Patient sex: M
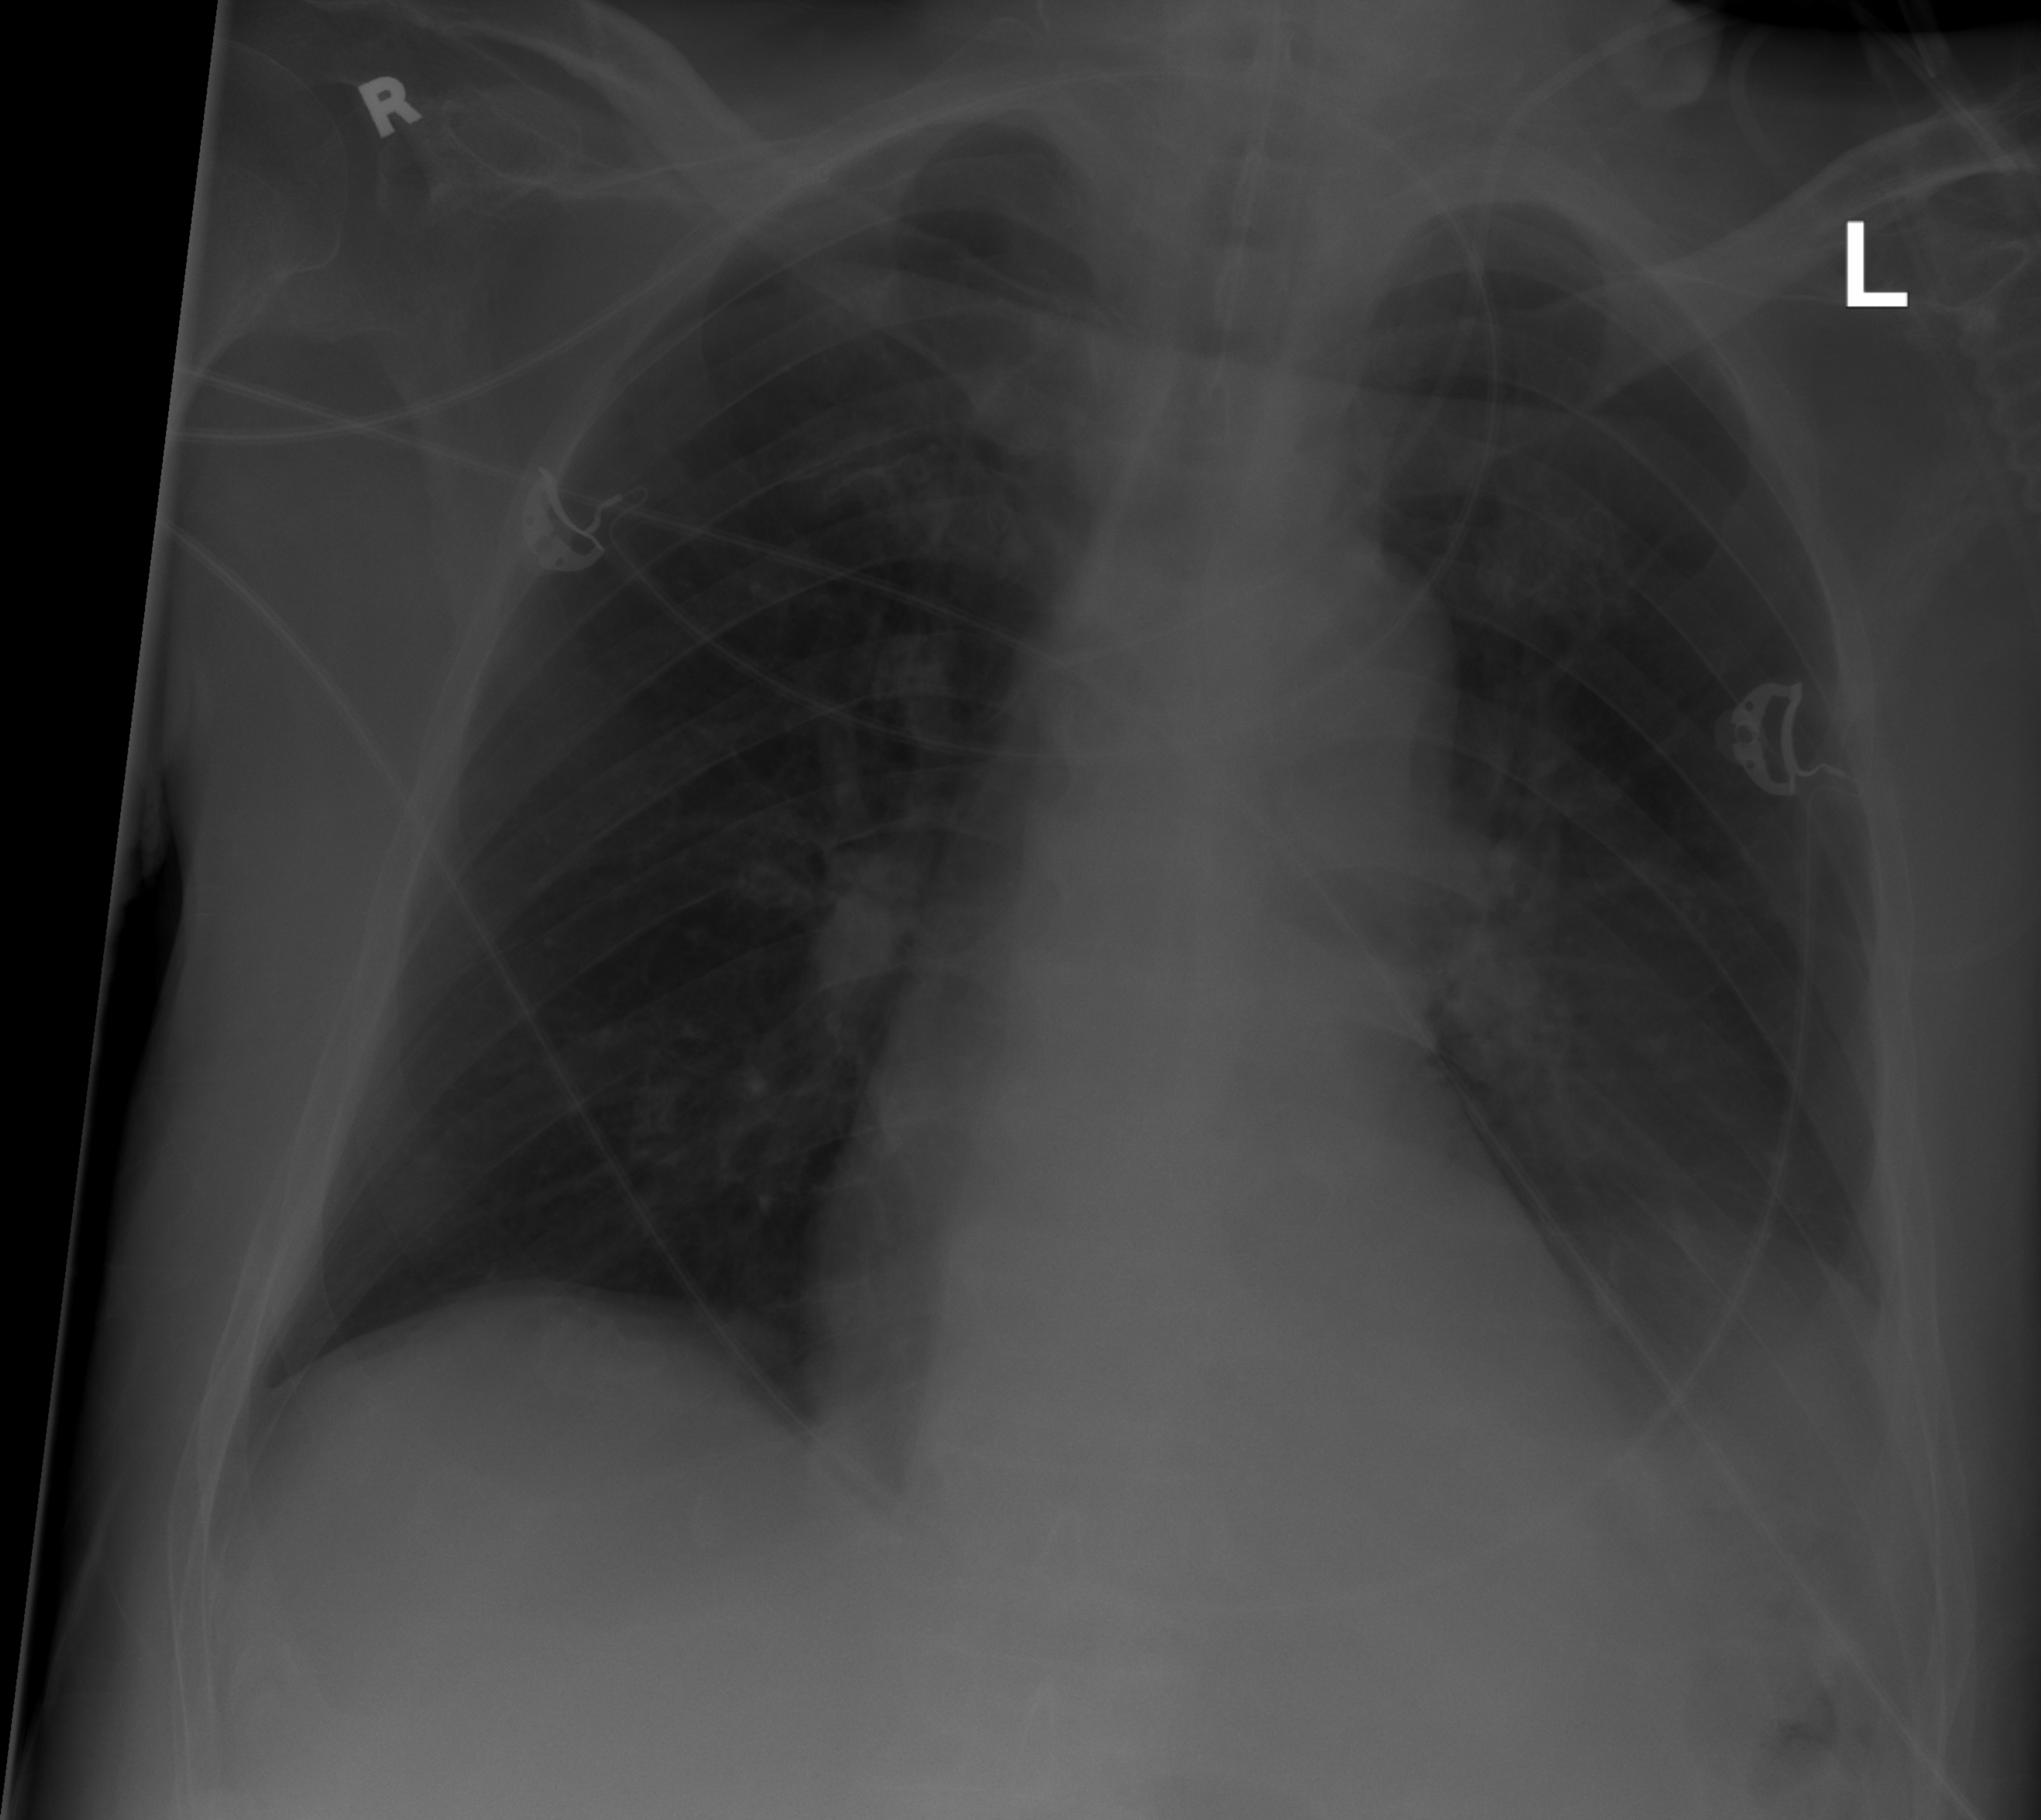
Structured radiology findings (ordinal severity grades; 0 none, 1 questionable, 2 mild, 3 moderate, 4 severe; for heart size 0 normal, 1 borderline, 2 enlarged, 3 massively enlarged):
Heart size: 0
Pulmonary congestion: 0
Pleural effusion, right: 0
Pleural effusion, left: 2
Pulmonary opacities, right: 0
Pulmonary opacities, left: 0
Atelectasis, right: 0
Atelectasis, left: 0